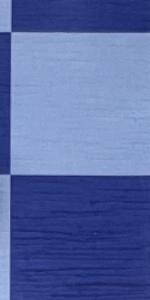
Label: Empty